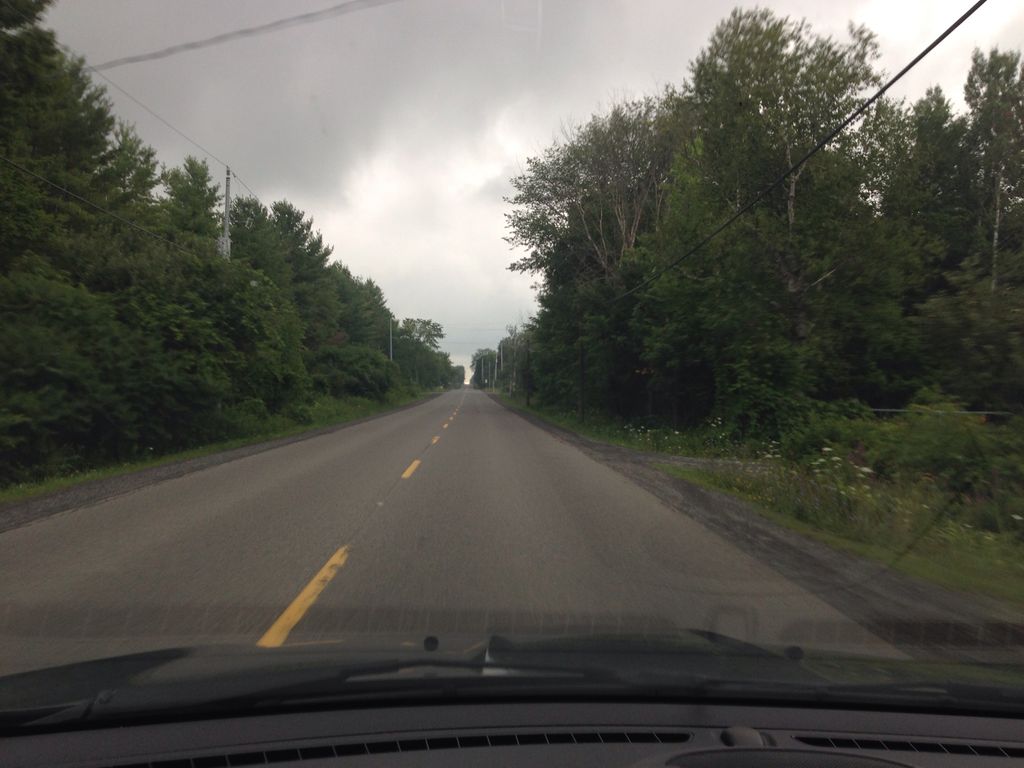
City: ottawa-gatineau